Question: with my xaxis ticks, only the first tick shows at the far right of the graph, and no bars are plotted. I have a feeling i'm missing something obvious.

Show all the xaxis ticks and plot the bars accordingly
Associated code:
'''
$.plot($("#chart"), results, {
grid: {
hoverable: true,
aboveData: true
},
xaxis: {
ticks: [
[1, "AL"],
[2, "AZ"],
[3, "CA"],
[4, "CO"],
[5, "CT"],
[6, "DE"],
[7, "FL"],
[8, "GA"],
[9, "HI"],
[10, "IA"],
[11, "IL"],
[12, "IN"],
[13, "KS"],
[14, "KY"],
[15, "LA"],
[16, "MA"],
[17, "MD"],
[18, "ME"],
[19, "MI"],
[20, "MN"],
[21, "MO"],
[22, "MS"],
[23, "NC"],
[24, "NE"],
[25, "NJ"],
[26, "NM"],
[27, "NY"],
[28, "OH"],
[29, "OK"],
[30, "OR"],
[31, "PA"],
[32, "RI"],
[33, "SC"],
[34, "TN"],
[35, "TX"],
[36, "UT"],
[37, "VA"],
[38, "WA"],
[39, "WV"]
],
tickSize: 1,
tickLength: 1
},
grid: {
hoverable: true,
clickable: false,
borderWidth: 1
},
legend: {
labelBoxBorderColor: "none",
position: "ne",
margin: [-100, 0]
},
series: {
bars: {
show: true,
align: "center",
horizontal: "true"
}
}
});
'''
<URL>
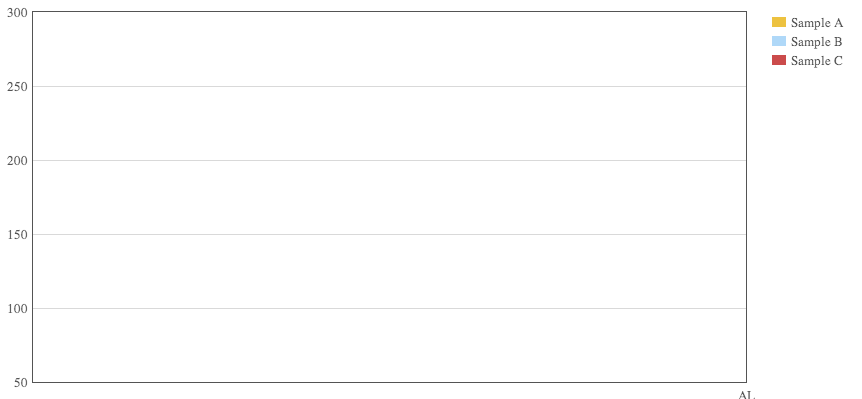
Answer: I think the problem may be simply that you're using non-numeric X values in your data. I added this code before the plot call:
'''
for (i = 0; i < results.length; i++) {
for (j = 0; j < results[i].data.length; j++) {
results[i].data[j][0] = j;
}
}
'''
with this a graph shows up as do the labels.
You'll probably want to use slightly more complex logic to select the proper numeric code for each state, as what I wrote won't work if you have states missing or out of order in the 'results' object.